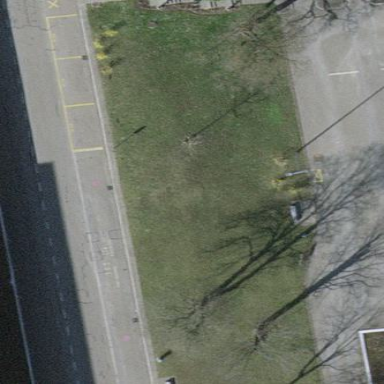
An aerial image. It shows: Parking area available.